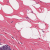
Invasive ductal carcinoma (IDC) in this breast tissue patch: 0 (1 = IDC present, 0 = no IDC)